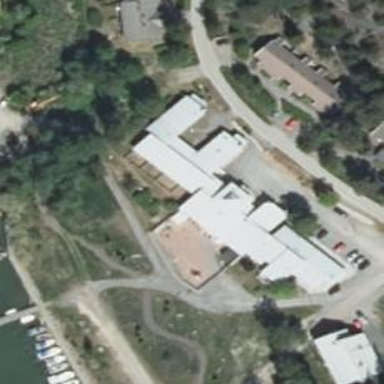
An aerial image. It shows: Kindergarten.